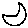
Label: moon